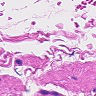
Metastatic tissue present: no